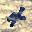
Label: 4